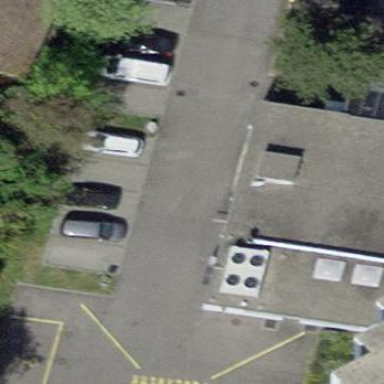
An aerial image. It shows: Parking area with surface.